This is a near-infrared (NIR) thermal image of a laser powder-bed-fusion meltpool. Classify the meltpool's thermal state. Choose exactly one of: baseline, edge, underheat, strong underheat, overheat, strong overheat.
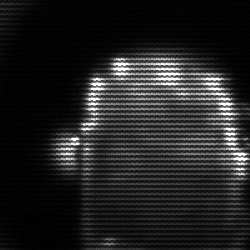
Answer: baseline